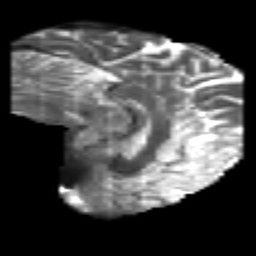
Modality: T2w
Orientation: sagittal
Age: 36
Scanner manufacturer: philips
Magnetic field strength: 3 T
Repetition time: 8.438 s
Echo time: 0.1273 s